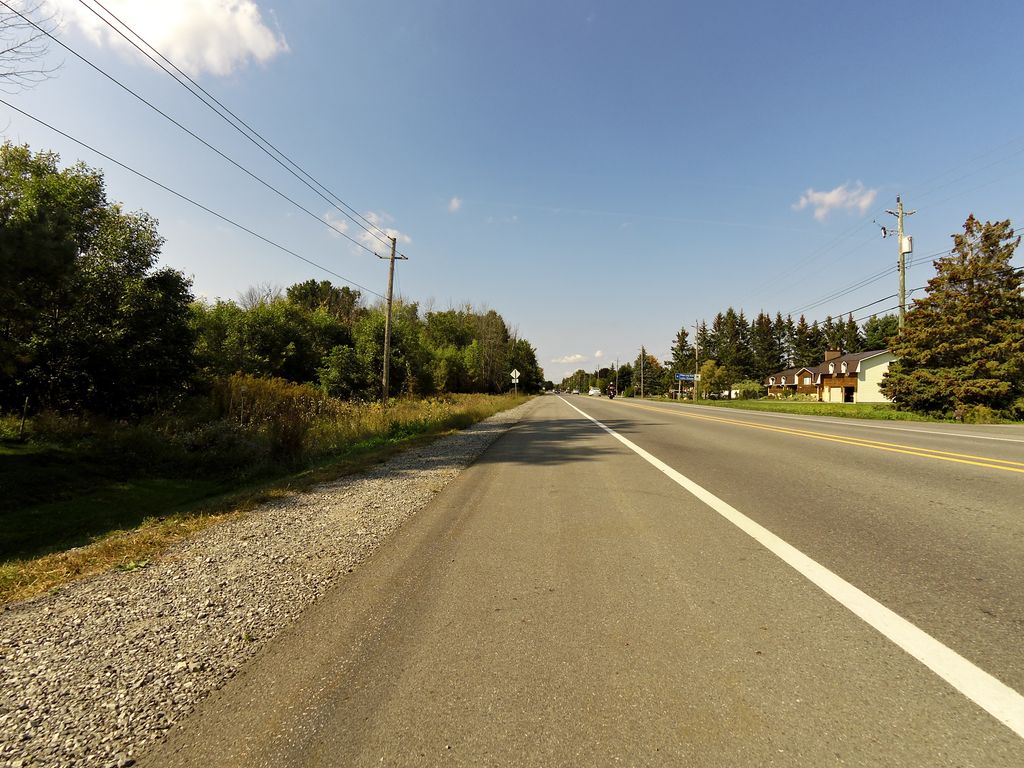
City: ottawa-gatineau